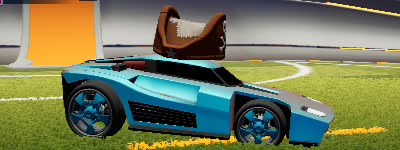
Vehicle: breakout